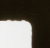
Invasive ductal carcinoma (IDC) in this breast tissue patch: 0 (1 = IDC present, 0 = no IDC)